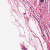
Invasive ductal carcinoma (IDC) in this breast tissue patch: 0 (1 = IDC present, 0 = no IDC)